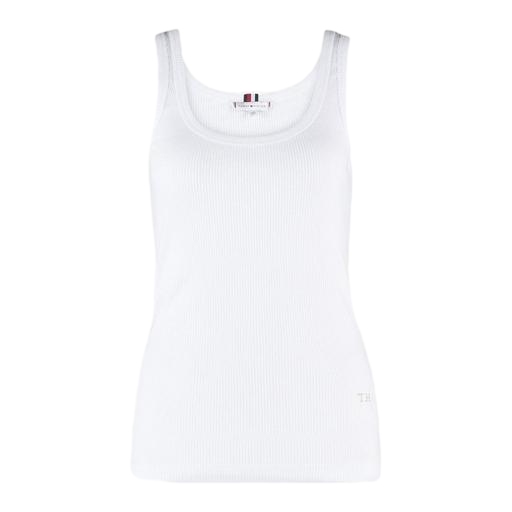
white maison tank top, white ribbed tank, white bellevue tank top, white background